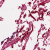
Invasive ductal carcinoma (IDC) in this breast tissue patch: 0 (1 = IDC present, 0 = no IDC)